Question: I'm trying to create a circle color picker. My approach is to insert an image and use a pixelColors function to get the color of the point. The problem is that it returns the wrong color every time I click. I don't know what's wrong.
Here is the image:

Here is my code
'''
extension UIImage {
func getPixelColor(x: CGFloat, y: CGFloat) -> UIColor? {
let pixelData = self.cgImage!.dataProvider!.data
let data: UnsafePointer<UInt8> = CFDataGetBytePtr(pixelData)
let pixelIndex: Int = ((Int(self.size.width) * Int(y)) + Int(x)) * 4
let r = CGFloat(data[pixelIndex]) / CGFloat(255.0)
let g = CGFloat(data[pixelIndex+1]) / CGFloat(255.0)
let b = CGFloat(data[pixelIndex+2]) / CGFloat(255.0)
let a = CGFloat(data[pixelIndex+3]) / CGFloat(255.0)
return UIColor(red: r, green: g, blue: b, alpha: a)
}
'''
Here is how I use this function
'''
func imageTapped(recognizer: UITapGestureRecognizer) {
let thePoint = recognizer.location(in: view)
let color = imageView.image?.getPixelColor(x: thePoint.x, y: thePoint.y)
print(color)
'''
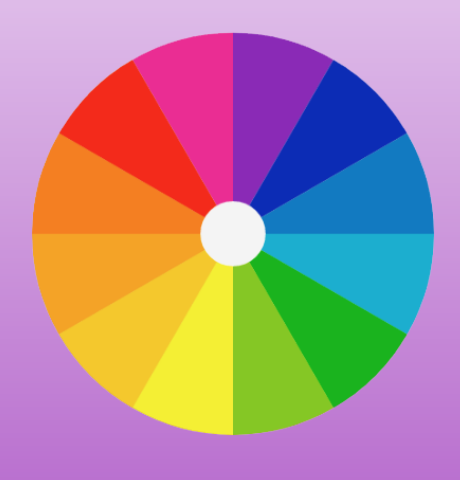
Answer: Try using below Function to get the color on Touch this one is working Fine for me
'''
//MARK: Get Pixel color on touch
/**
This function is Read data from CSV File
- parameter point: CGPoint Touch Point
- parameter sourceView: View to Detect in
- returns: UIColor
*/
class func getPixelColorAtPoint(point:CGPoint, sourceView: UIView) -> UIColor
{
let pixel = UnsafeMutablePointer<CUnsignedChar>.allocate(capacity: 4)
let colorSpace = CGColorSpaceCreateDeviceRGB()
let bitmapInfo = CGBitmapInfo(rawValue: CGImageAlphaInfo.premultipliedLast.rawValue)
let context = CGContext(data: pixel, width: 1, height: 1, bitsPerComponent: 8, bytesPerRow: 4, space: colorSpace, bitmapInfo: bitmapInfo.rawValue)
context!.translateBy(x: -point.x, y: -point.y)
sourceView.layer.render(in: context!)
let color:UIColor = UIColor(red: CGFloat(pixel[0])/255.0,
green: CGFloat(pixel[1])/255.0,
blue: CGFloat(pixel[2])/255.0,
alpha: CGFloat(pixel[3])/255.0)
pixel.deallocate(capacity: 4)
return color
}
'''
Usage :
'''
//here get location as CGPoint and just pass it in function
let point = sender.location(in: sender.view)
//For example take reference Color
let color = self.getPixelColorAtPoint(point: point, sourceView: self.GramPieChart)
//self.gramPieChart is my View created from which I need to get the color at touch pass your ImageView here
'''
Now Comparison
'''
if (color.isEqual(UIColor.init(red: 230/255, green: 53/255, blue: 42/255, alpha: 1.0)))
{
//Required Operation here
}
Or directly
if (color.isEqual(UIColor.init(red: 230/255, green: 53/255, blue: 42/255, alpha: 1.0)))
{
//Required Operation here
}
if (color == UIColor.red)
{
//Required Operation here
}
'''